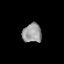
Tissue: prostate
Cell type: T cells
Senescence score: 0.3572
Nuclear area (px): 358
Mean DAPI intensity: 153.229